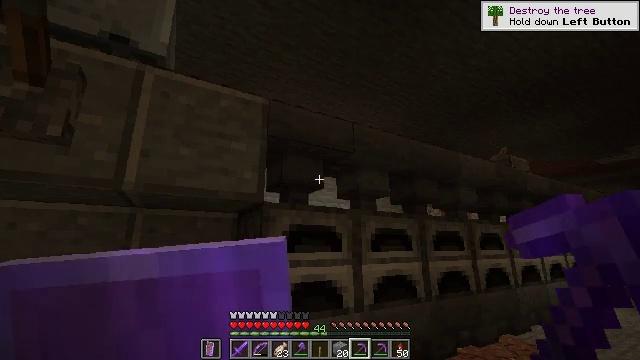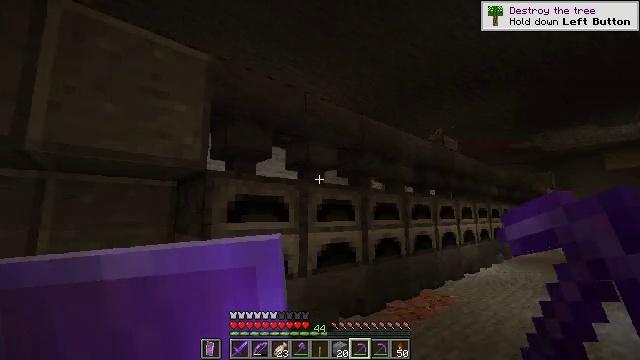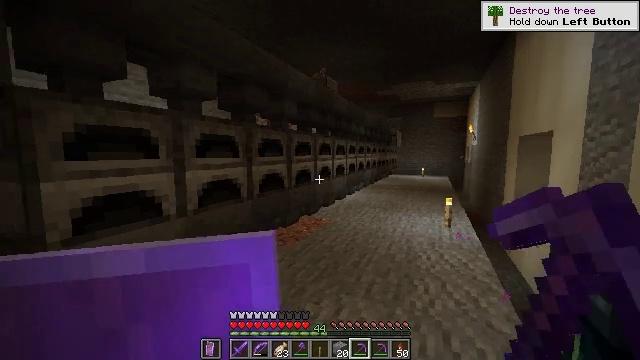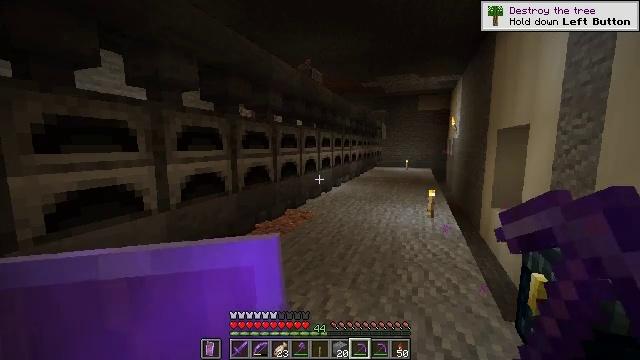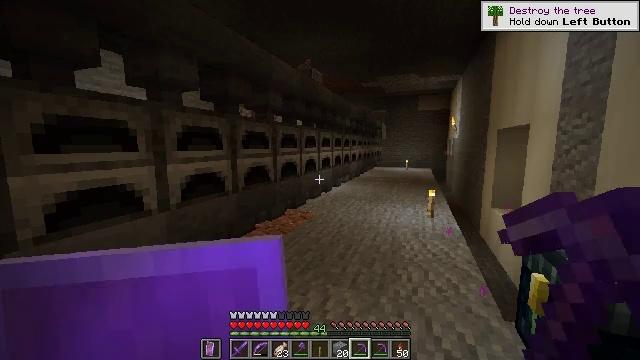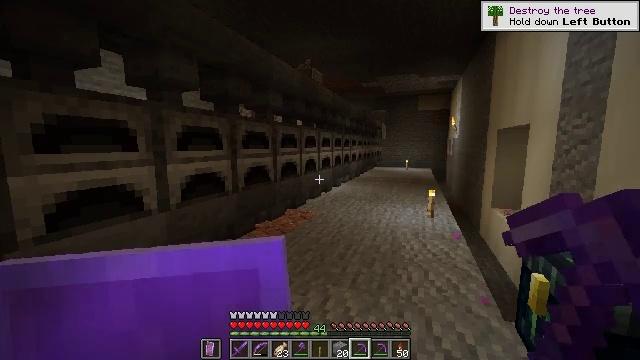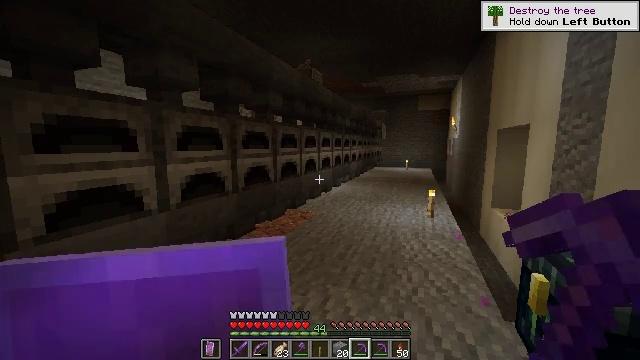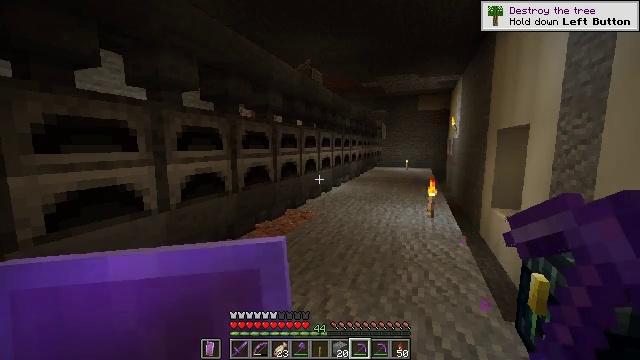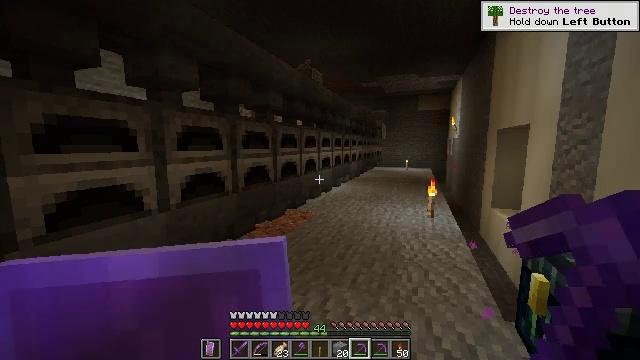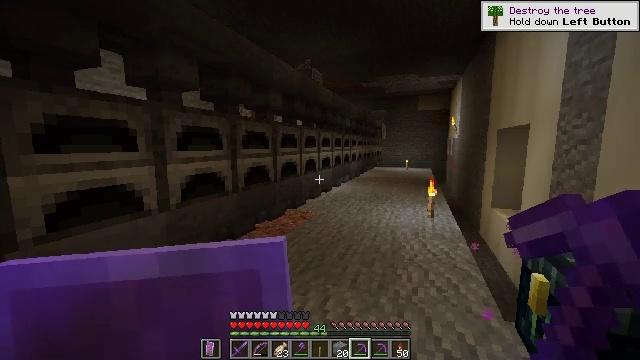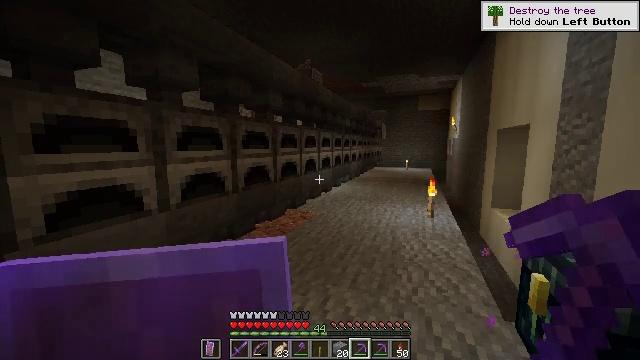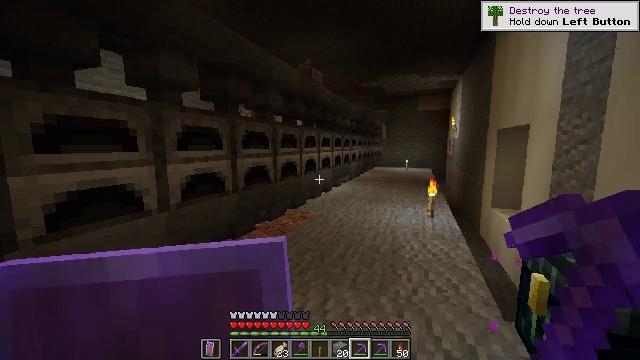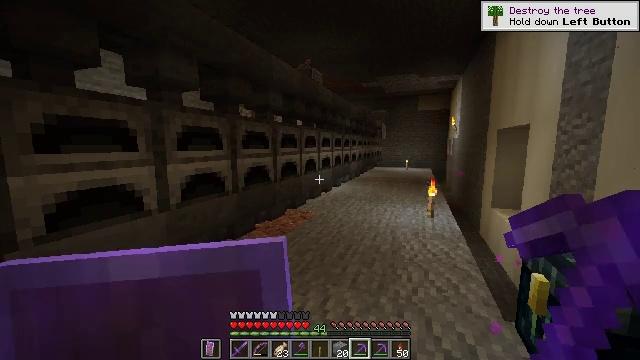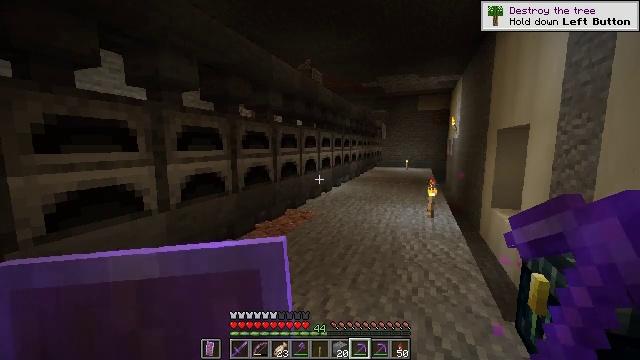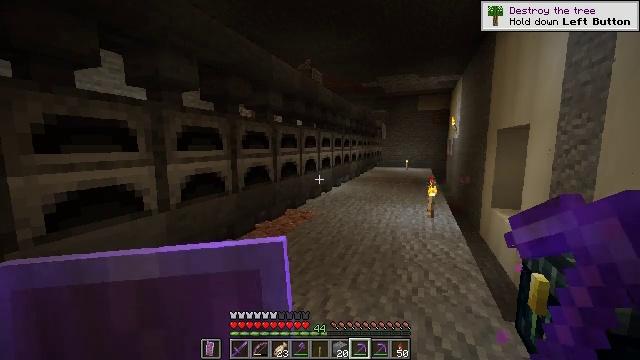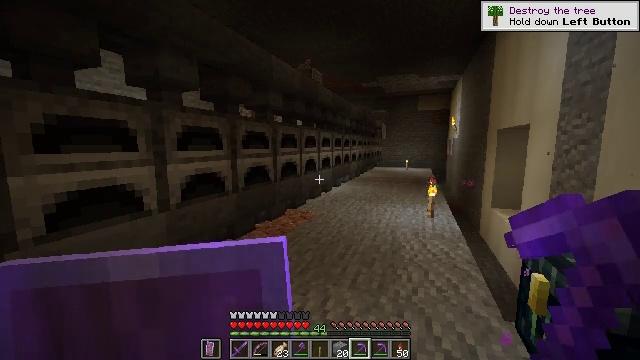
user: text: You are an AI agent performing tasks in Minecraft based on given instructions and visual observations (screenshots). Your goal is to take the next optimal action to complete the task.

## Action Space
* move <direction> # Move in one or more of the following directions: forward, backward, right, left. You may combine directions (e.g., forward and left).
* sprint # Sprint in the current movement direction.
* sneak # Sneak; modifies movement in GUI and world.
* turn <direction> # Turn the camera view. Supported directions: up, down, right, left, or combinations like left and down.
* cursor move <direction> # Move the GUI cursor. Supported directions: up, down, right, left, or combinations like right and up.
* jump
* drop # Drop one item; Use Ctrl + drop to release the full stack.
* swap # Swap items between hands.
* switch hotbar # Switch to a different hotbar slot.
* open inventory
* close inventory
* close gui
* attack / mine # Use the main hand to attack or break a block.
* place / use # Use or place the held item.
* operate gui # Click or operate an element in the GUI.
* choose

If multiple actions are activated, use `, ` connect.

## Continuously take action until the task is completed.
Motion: motion action
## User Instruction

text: craft item air
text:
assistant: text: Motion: turn right and down
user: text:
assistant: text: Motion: turn right and down
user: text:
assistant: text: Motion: turn right and down
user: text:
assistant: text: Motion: no_op
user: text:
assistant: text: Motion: no_op
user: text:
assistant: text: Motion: no_op
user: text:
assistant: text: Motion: no_op
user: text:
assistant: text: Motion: no_op
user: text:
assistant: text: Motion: no_op
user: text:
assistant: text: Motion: no_op
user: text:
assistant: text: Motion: no_op
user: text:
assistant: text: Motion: no_op
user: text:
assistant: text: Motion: no_op
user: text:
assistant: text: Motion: no_op
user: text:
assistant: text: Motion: no_op
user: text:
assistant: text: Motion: no_op
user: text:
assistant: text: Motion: no_op
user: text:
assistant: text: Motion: no_op
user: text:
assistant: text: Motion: no_op
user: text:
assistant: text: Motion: no_op
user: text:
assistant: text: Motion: no_op
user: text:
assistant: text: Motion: no_op
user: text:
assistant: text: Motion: no_op
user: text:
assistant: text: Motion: no_op
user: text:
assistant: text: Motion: no_op
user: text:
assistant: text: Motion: no_op
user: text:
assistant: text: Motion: no_op
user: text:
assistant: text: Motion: no_op
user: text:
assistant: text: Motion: no_op
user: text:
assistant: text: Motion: no_op